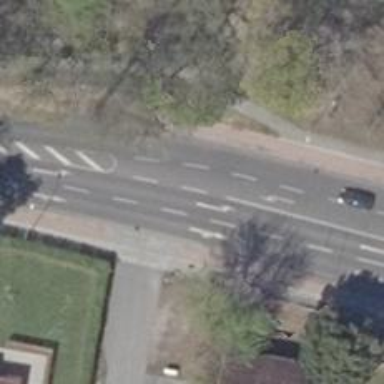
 featuring sidewalks on both sides and cycle track."